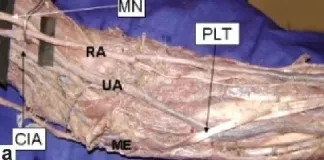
Ventral aspect of the left upper limb (a) CIA - Common interosseous artery; ME - medial epicondyle; MN - median nerve; PLT - palmaris longus tendon; RA - radial artery; UA - ulnar artery.
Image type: radiology (ct)